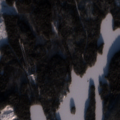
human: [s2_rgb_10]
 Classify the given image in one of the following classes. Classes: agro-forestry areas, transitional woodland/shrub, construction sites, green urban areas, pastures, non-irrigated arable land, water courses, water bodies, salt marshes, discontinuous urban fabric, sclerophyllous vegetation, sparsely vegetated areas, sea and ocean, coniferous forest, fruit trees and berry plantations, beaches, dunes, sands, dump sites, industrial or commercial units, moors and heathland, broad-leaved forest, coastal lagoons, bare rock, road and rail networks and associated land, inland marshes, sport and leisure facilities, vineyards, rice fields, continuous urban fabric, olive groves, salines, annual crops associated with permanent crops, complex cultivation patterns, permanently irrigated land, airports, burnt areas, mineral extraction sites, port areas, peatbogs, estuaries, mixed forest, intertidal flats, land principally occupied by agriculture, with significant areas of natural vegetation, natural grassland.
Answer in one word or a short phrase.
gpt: broad-leaved forest, coniferous forest, mixed forest, water bodies